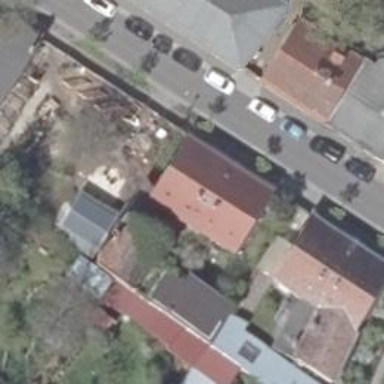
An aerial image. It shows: Residential building.